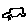
Label: car